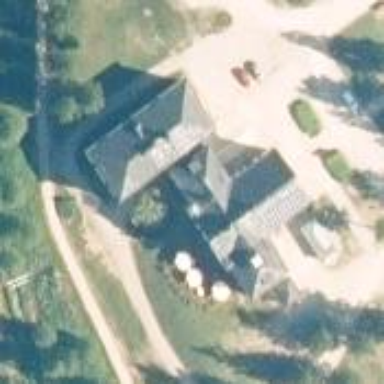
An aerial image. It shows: Hotel building.